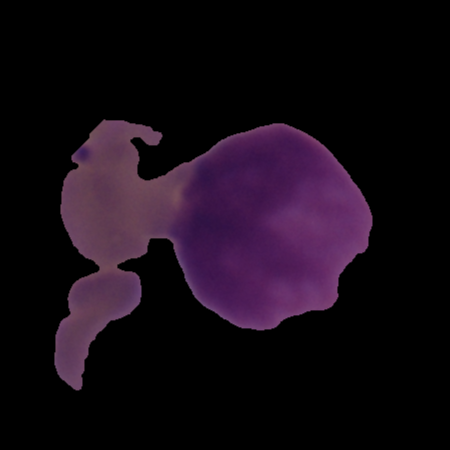
Label: cancer